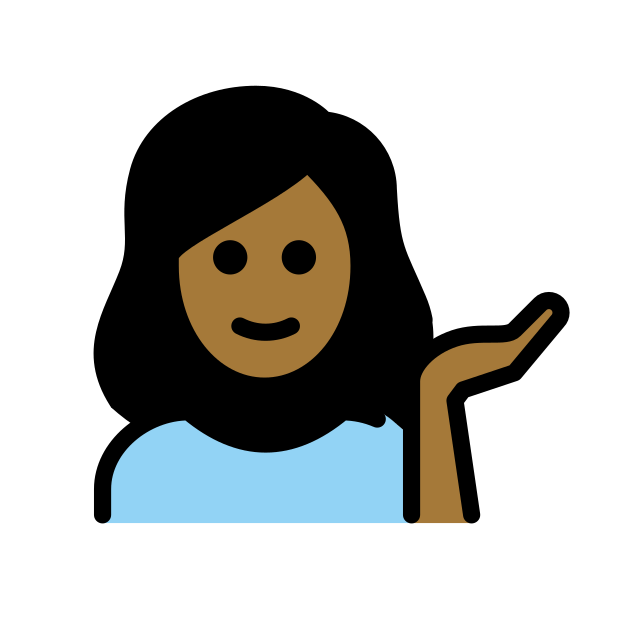
woman tipping hand: medium-dark skin tone